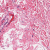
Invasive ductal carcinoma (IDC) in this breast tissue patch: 0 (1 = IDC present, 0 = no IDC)